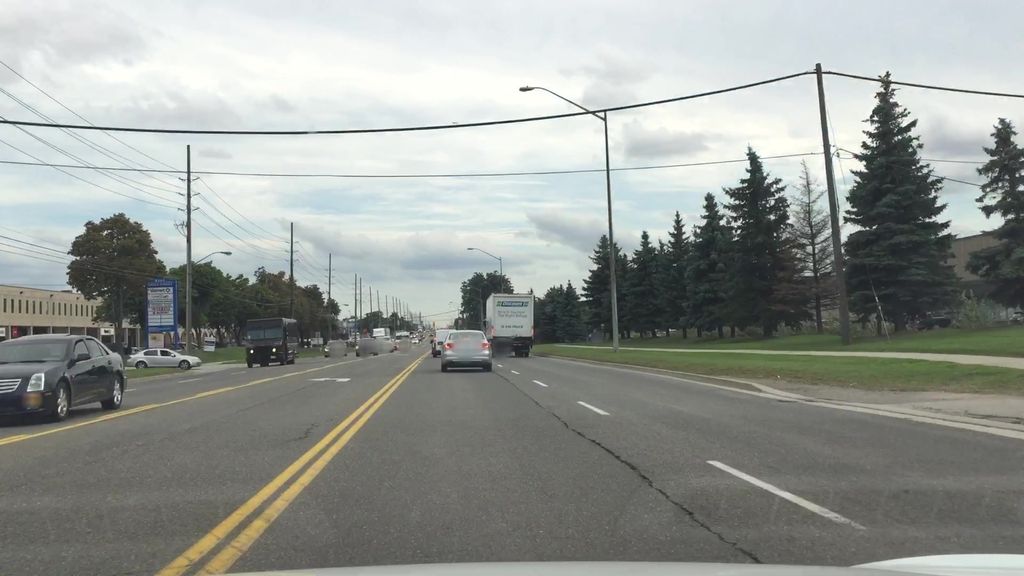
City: toronto